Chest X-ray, PA view. Patient: 66 years old, sex M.
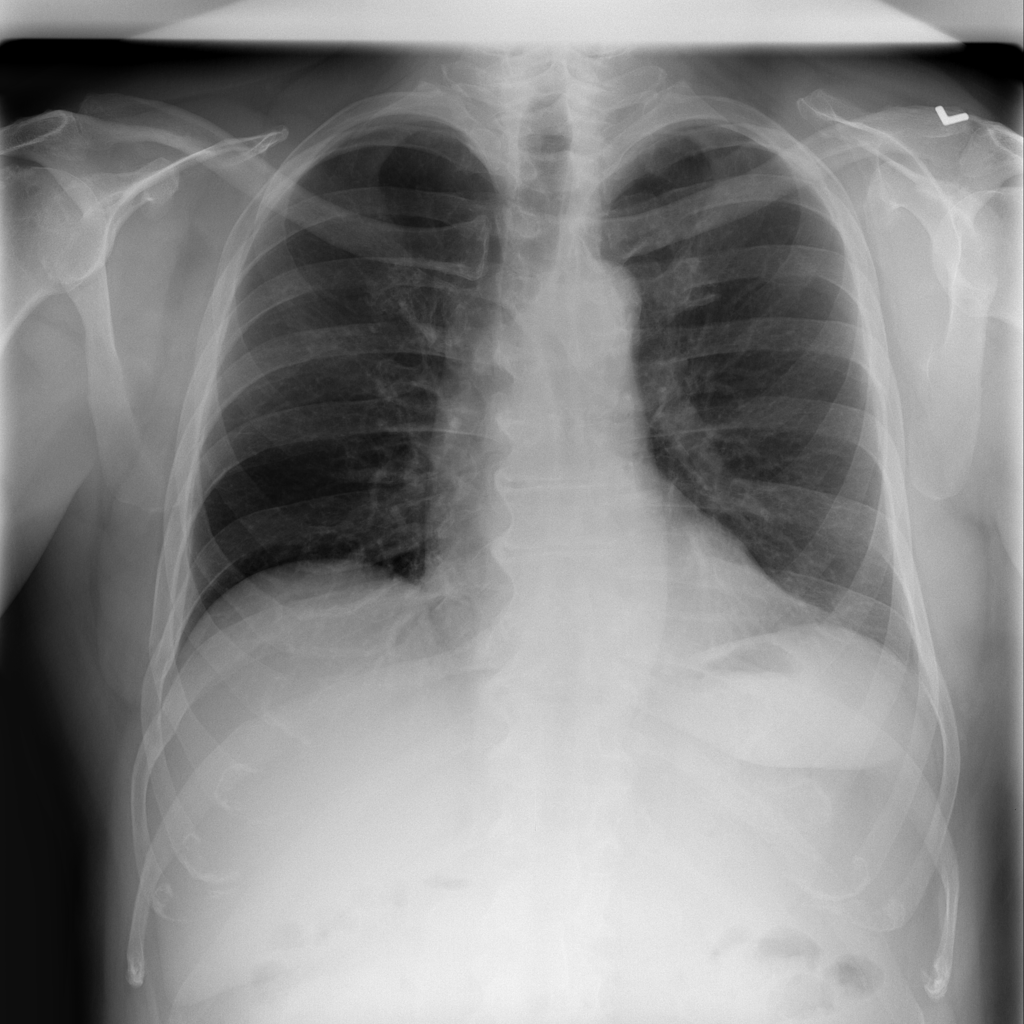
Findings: No Finding